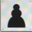
Piece: bP